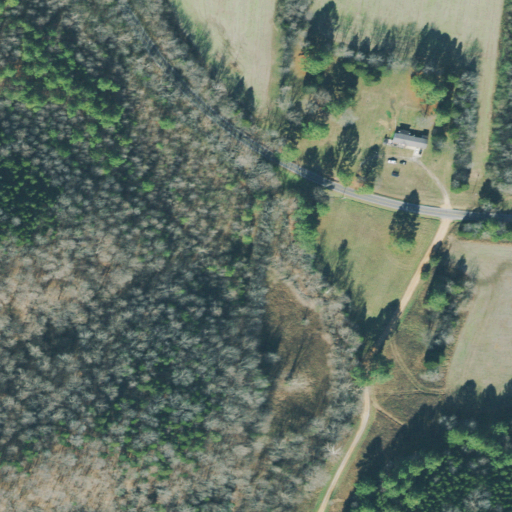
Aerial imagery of valley in Tennessee named McClearen Hollow containing mixed forest, deciduous forest, cultivated crops, pasture, open development, evergreen forest, low intensity development, and medium intensity development